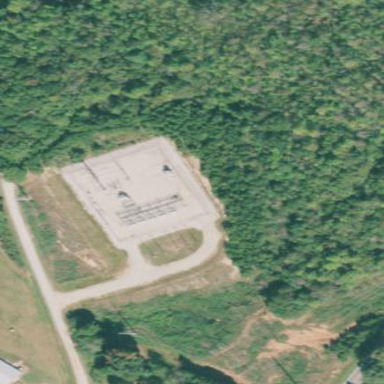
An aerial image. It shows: Distribution power substation secured by fence.